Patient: sex M, age 83
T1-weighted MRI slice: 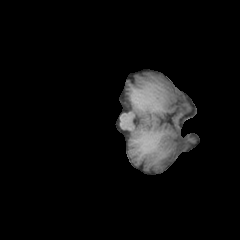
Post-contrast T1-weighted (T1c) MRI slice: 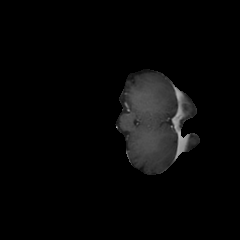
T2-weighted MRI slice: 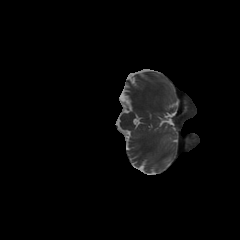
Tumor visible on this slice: no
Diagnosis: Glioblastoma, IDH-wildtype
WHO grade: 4